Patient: sex F, age 83
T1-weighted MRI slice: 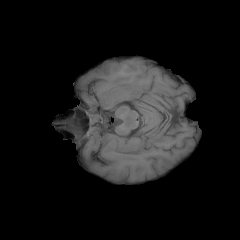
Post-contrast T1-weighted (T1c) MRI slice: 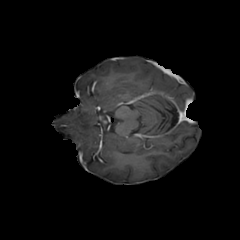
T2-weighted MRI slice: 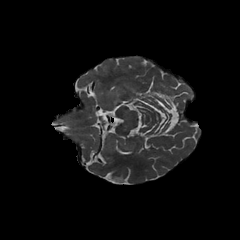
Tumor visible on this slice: no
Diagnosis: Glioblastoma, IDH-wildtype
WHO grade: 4